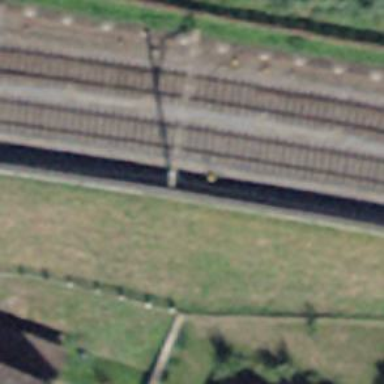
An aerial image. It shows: Single railway track with electrification through contact line.